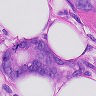
Metastatic tissue present: yes